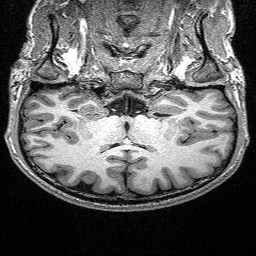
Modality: T1w
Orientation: sagittal
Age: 23
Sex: male
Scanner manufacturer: siemens
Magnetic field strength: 3 T
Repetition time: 2.4 s
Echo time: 0.03 s